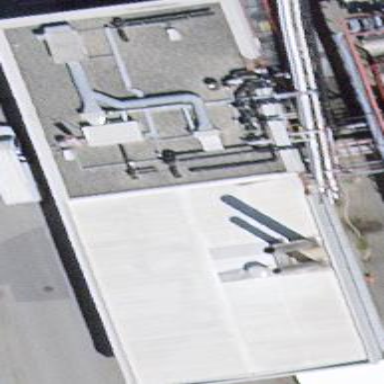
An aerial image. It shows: Industrial building.